Question: I'm running into a bit of a weird problem when hiding the status bar the view had loaded. If I add the following method in the ViewDidLoad method, the status bar is completely removed from the view:
'''
[[UIApplication sharedApplication] setStatusBarHidden:YES withAnimation:UIStatusBarAnimationSlide];
'''
However, if I call this method in an IBAction or another method, the status bar still slides away but leaves a black bar the same height as itself behind.
I've thought about shifting the entire view up by 20px but is this really a fix? I don't want to just overlap a black bar incase the status bar height changes in future OS upgrades.

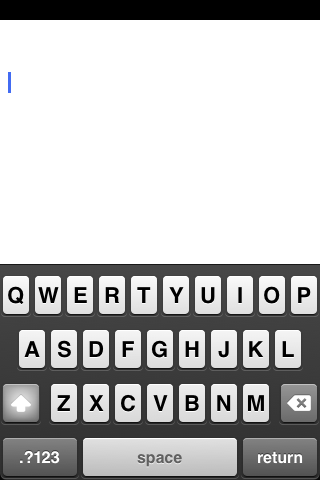
Answer: Hard-coding any number is always counter to future proofing. Your concerns are correct. There is a bit of a trick to properly handling the hiding of the statusBar. But all the needed information is available.
For example the 'UIApplication' singleton has a property named 'statusBarFrame' which is precisely what it sounds like, a 'CGRect' of the 'statusBar''s frame. The cool thing is that once you have called 'setStatusBarHidden:withAnimation:' that property will give you the new frame, even before the animation completes. So really you are simply left with some basic math to adjust the 'view''s 'frame'.
In short your gut feeling is correct; always compute things live.
I've had good success with a category method like this. (Even when toggling in-call status bar in simulator(Command - T)):
'''
@implementation UIApplication (nj_SmartStatusBar)
// Always designate your custom methods by prefix.
-(void)nj_setStatusBarHidden:(BOOL)hidden withAnimation:(UIStatusBarAnimation)animation{
UIWindow *window = [self.windows objectAtIndex:0];
UIViewController *rootViewController = window.rootViewController;
UIView *view = rootViewController.view;
// slight optimization to avoid unnecassary calls.
BOOL isHiddenNow = self.statusBarHidden;
if (hidden == isHiddenNow) return;
// Hide/Unhide the status bar
[self setStatusBarHidden:hidden withAnimation:animation];
// Get statusBar's frame
CGRect statusBarFrame = self.statusBarFrame;
// Establish a baseline frame.
CGRect newViewFrame = window.bounds;
// Check if statusBar's frame is worth dodging.
if (!CGRectEqualToRect(statusBarFrame, CGRectZero)){
UIInterfaceOrientation currentOrientation = rootViewController.interfaceOrientation;
if (UIInterfaceOrientationIsPortrait(currentOrientation)){
// If portrait we need to shrink height
newViewFrame.size.height -= statusBarFrame.size.height;
if (currentOrientation == UIInterfaceOrientationPortrait){
// If not upside-down move down the origin.
newViewFrame.origin.y += statusBarFrame.size.height;
}
} else { // Is landscape / Slightly trickier.
// For portrait we shink width (for status bar on side of window)
newViewFrame.size.width -= statusBarFrame.size.width;
if (currentOrientation == UIInterfaceOrientationLandscapeLeft){
// If the status bar is on the left side of the window we move the origin over.
newViewFrame.origin.x += statusBarFrame.size.width;
}
}
}
// Animate... Play with duration later...
[UIView animateWithDuration:0.35 animations:^{
view.frame = newViewFrame;
}];
}
@end
'''